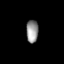
Tissue: lung
Cell type: Epithelial cells
Senescence score: 0.5945
Nuclear area (px): 267
Mean DAPI intensity: 147.011